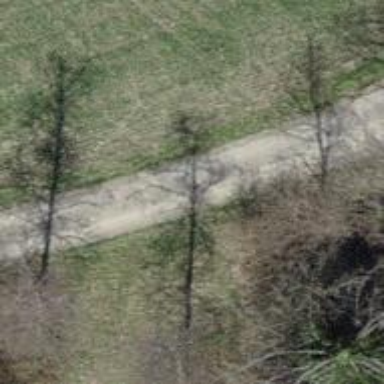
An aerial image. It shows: Gravel track with grade 2 quality.